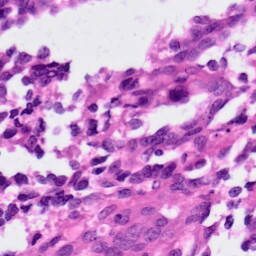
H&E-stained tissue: Ovarian